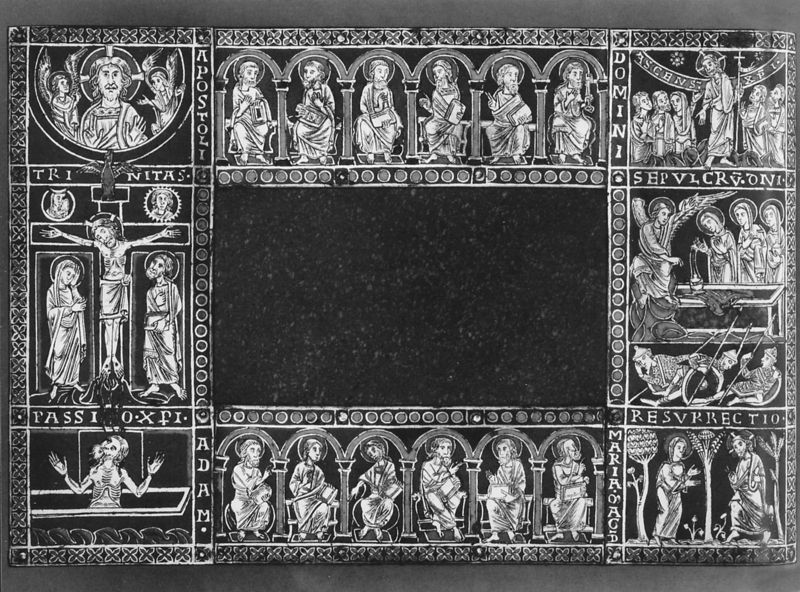
Titel: Mauritius - Tragaltar
Standort: Siegburg, St. Servatius (EU - D - NRW)
Schlagwörter: vogel, weiß, frauen, grau, schwarz, säulen, zeichnung, alt, johannes, taube, kirche, engel, relief, bilder, bischof, papst, soldaten, kreuz, religion, schwarz weiß, altar, photo, pfarrer, christus, grab, jesus, kreuzigung, antik, erscheinung, heilige, jünger, heilig, maria, quadrat, christentum, fresco, ikone, auferstehung, handschrift, russisch, schwaz, latein, christ, apostel, buchmalerei, passion, domini, evangelien, maira, trinitatis, trinitas, apolstel